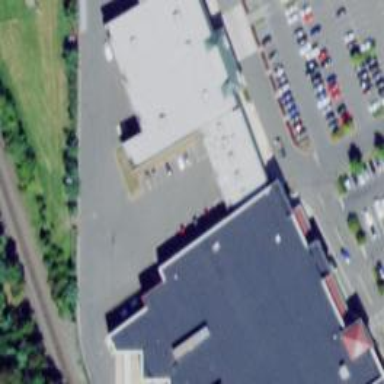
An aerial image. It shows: Post office.